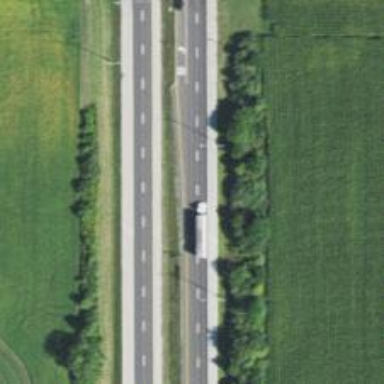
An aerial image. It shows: Trunk highway.